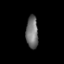
Tissue: lung
Cell type: Endothelial cells
Senescence score: 0.6561
Nuclear area (px): 383
Mean DAPI intensity: 113.713